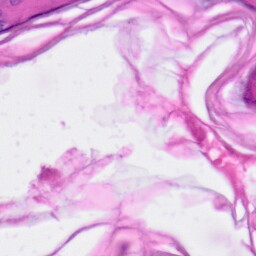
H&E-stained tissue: Skin